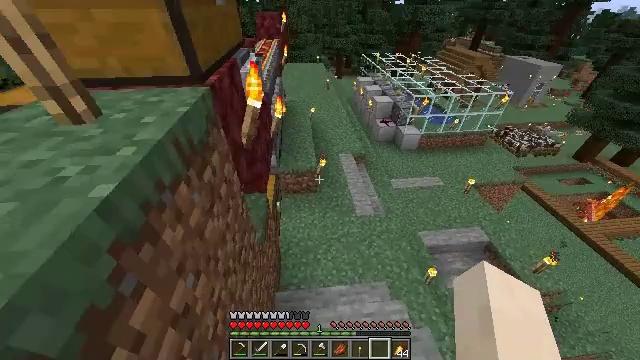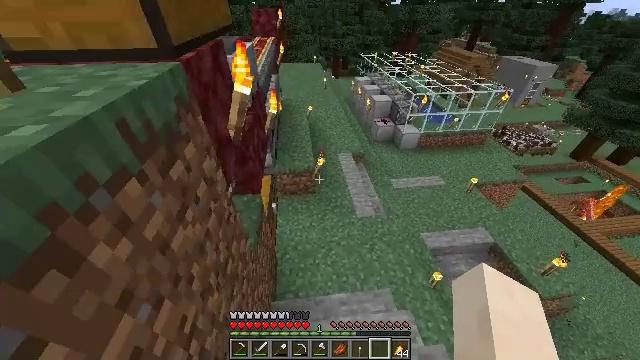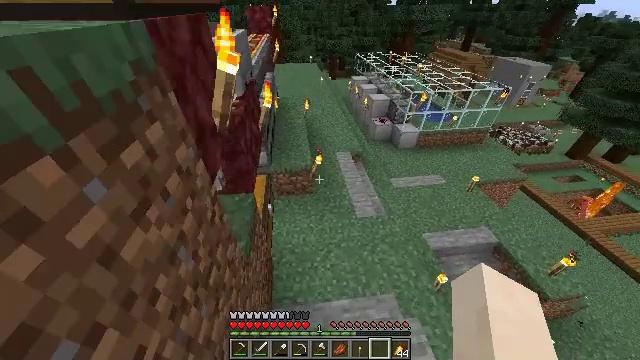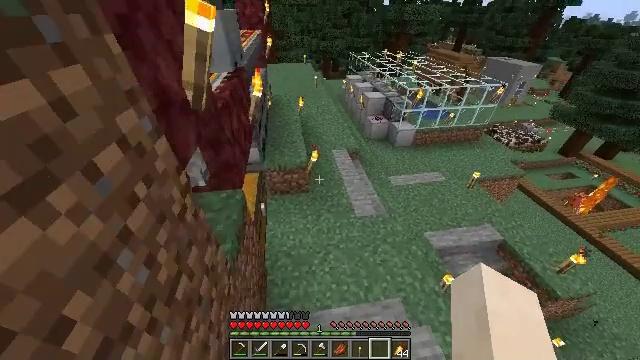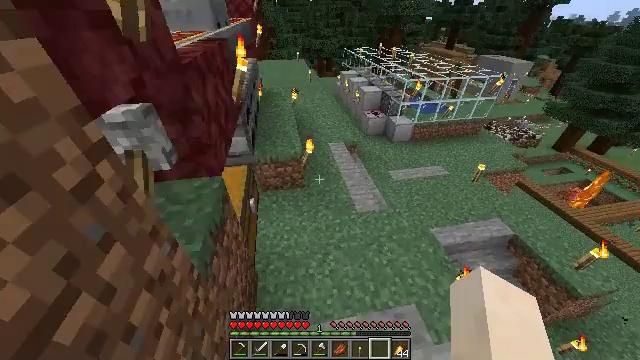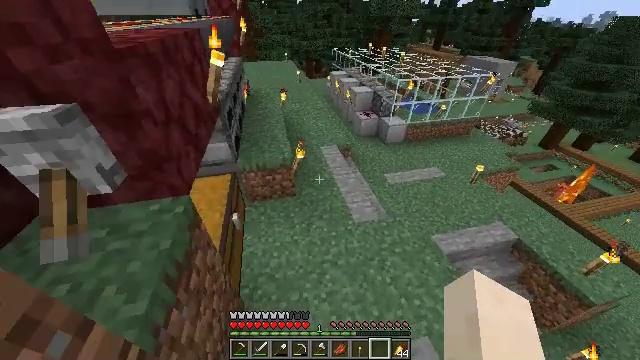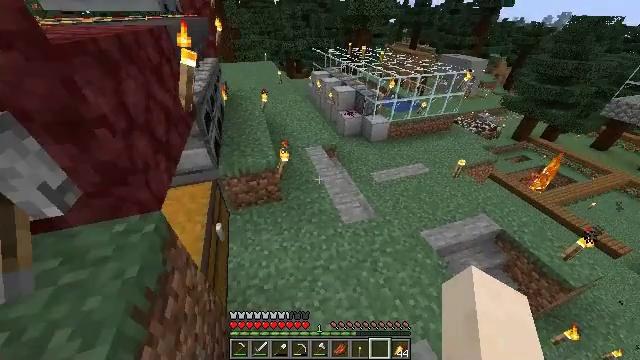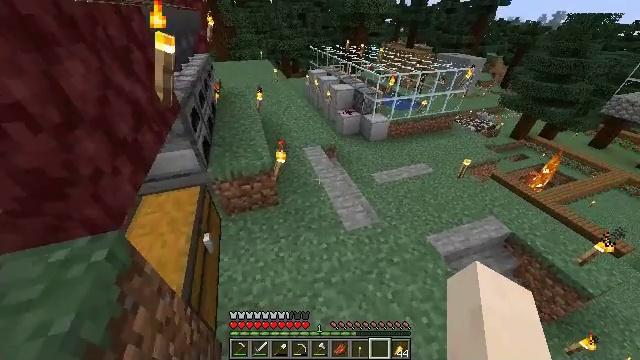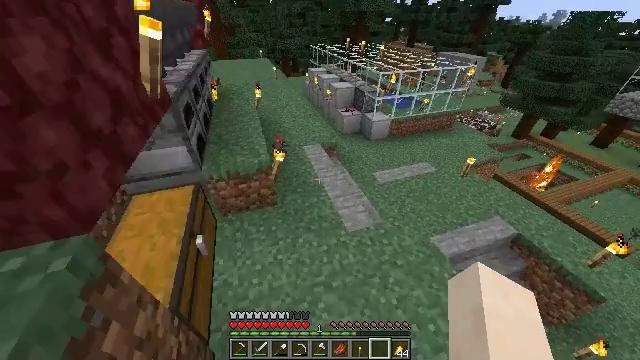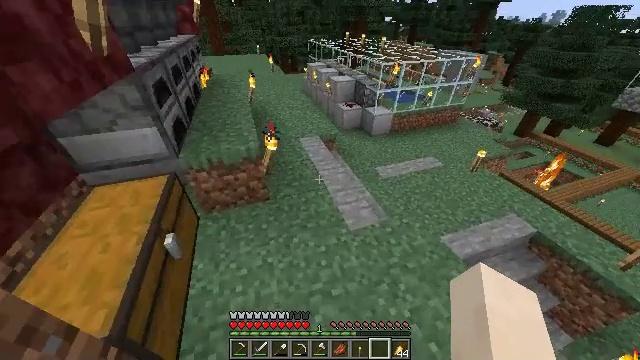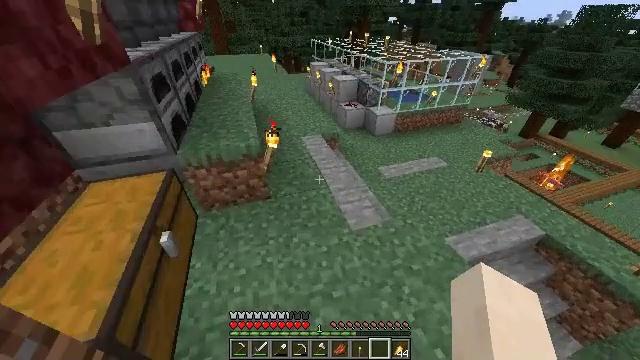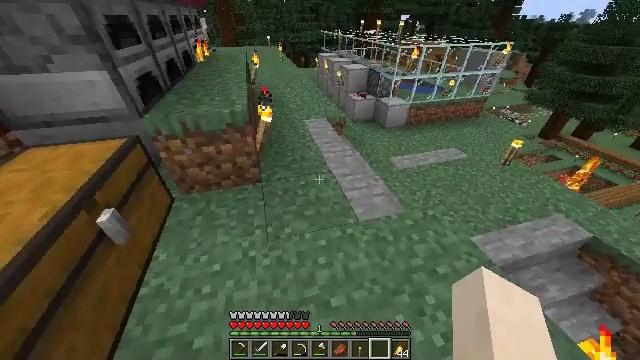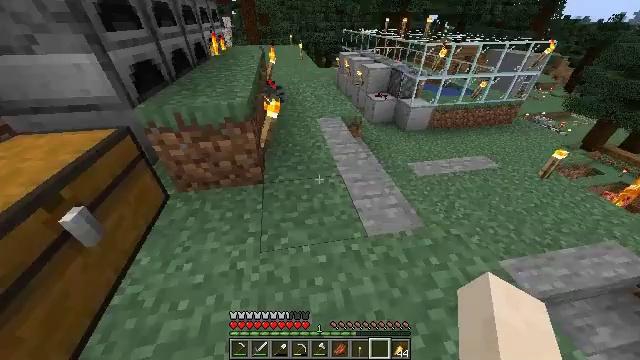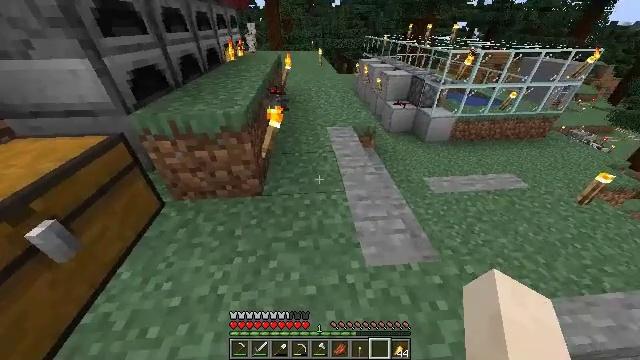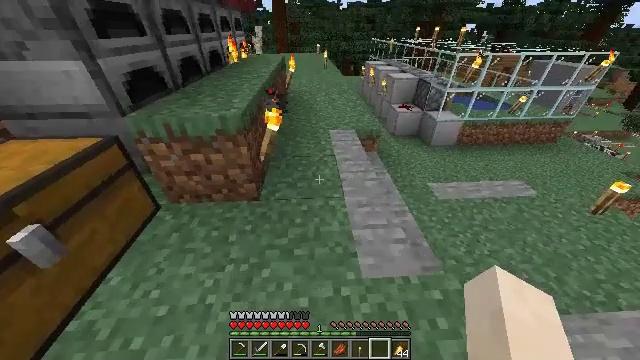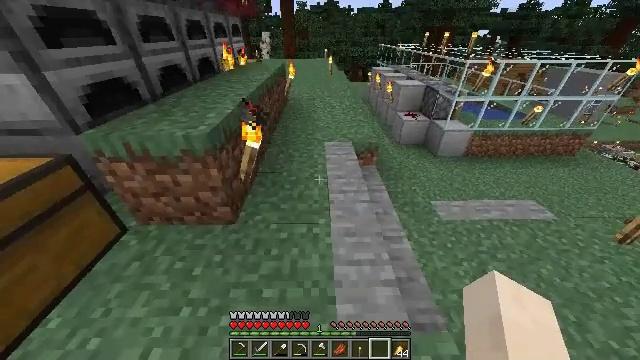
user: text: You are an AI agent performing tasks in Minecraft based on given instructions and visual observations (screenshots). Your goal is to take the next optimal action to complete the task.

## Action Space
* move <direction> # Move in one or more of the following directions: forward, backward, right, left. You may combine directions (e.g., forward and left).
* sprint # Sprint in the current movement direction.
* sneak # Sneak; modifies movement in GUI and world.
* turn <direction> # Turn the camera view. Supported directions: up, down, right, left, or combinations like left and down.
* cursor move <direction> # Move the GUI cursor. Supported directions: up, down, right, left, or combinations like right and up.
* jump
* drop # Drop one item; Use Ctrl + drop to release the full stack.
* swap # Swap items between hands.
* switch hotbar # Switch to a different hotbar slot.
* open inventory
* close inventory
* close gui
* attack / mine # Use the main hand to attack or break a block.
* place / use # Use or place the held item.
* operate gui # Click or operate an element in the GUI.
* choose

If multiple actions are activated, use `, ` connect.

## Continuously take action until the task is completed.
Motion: motion action
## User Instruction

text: Get cocoa by attacking the pod.
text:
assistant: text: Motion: move forward
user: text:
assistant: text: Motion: move forward
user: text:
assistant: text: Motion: move forward, sprint, turn right
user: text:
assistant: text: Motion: move forward, sprint, turn right
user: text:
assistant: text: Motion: move forward, sprint, turn right
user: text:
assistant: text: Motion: move forward, sprint, turn right
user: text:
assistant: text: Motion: move forward and move right
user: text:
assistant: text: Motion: move forward and move right
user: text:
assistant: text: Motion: move forward and move right
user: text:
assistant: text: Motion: move forward and move right, sprint
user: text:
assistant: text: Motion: move forward and move right, sprint, turn left
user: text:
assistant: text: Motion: move forward and move right, sprint, turn left
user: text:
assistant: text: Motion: move forward and move right, sprint, turn left and up
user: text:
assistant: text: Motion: move forward and move right, sprint, turn left
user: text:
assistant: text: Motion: move forward, sprint, turn left and up
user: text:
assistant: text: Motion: move forward, turn left and up
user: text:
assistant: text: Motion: move forward, turn left and up
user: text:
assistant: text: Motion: move forward
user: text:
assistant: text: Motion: move forward, turn left
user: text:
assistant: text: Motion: move forward, turn left
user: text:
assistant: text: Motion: turn left
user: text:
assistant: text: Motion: turn left
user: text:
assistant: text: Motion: turn left and up
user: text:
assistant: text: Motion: turn left and up
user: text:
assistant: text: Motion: turn left and up
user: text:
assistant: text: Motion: turn left and up
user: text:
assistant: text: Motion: turn left and up
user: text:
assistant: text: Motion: turn left and up
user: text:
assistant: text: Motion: turn left and up
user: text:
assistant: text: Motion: no_op